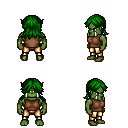
a pixel art fantasy rpg character, male body template, orc, green skin, brown sleeveless shirt, gold greaves, green loose hair, four views (front, back, left, right), 2x2 character sprite sheet, small pixel art, hard edges, no anti-aliasing